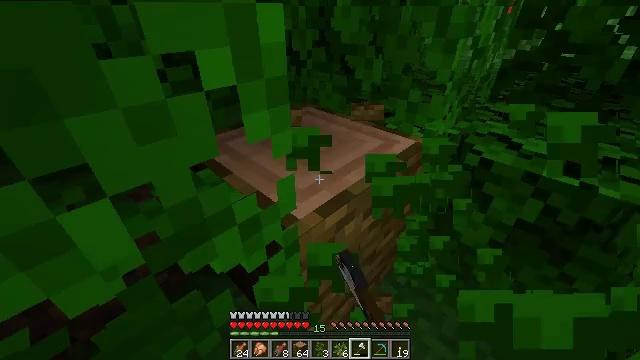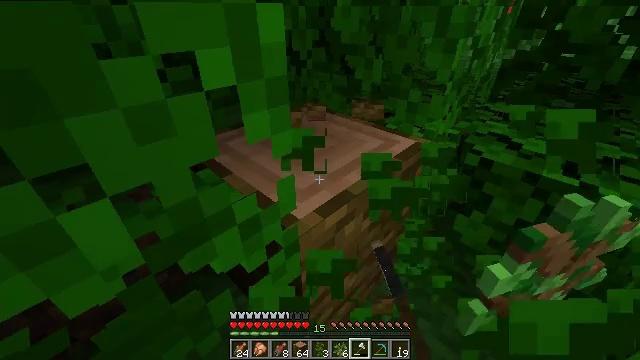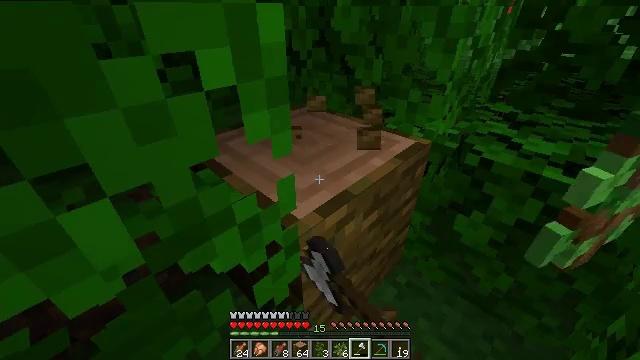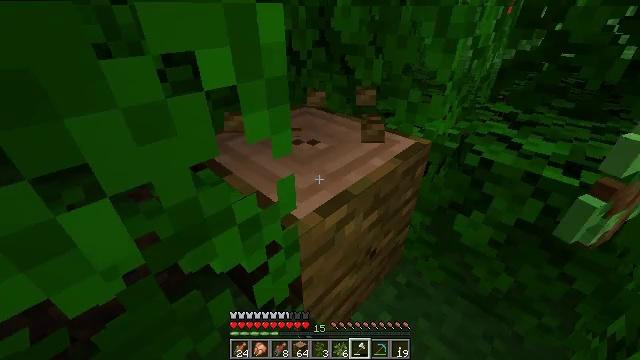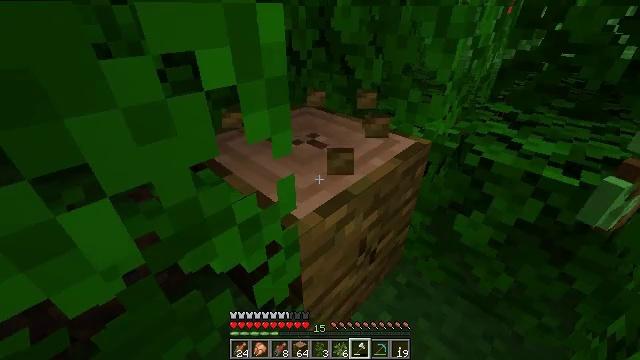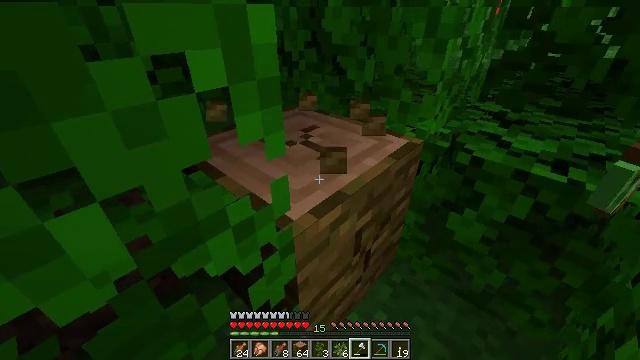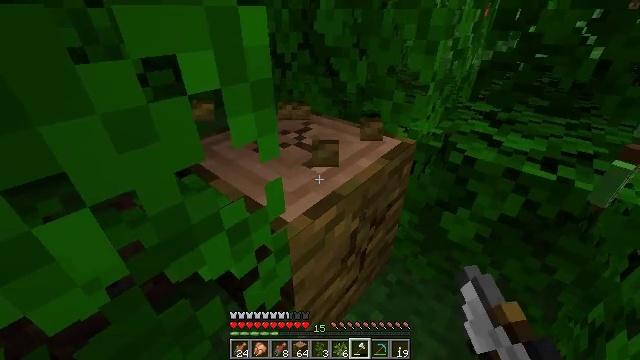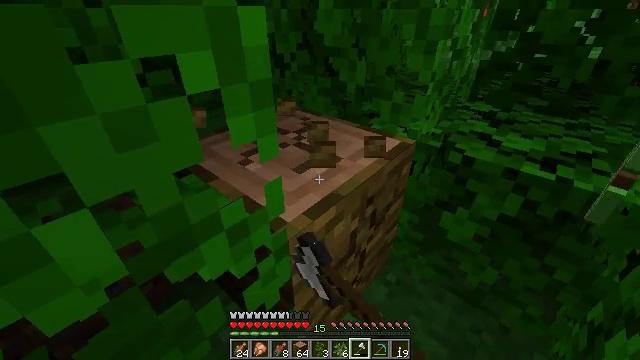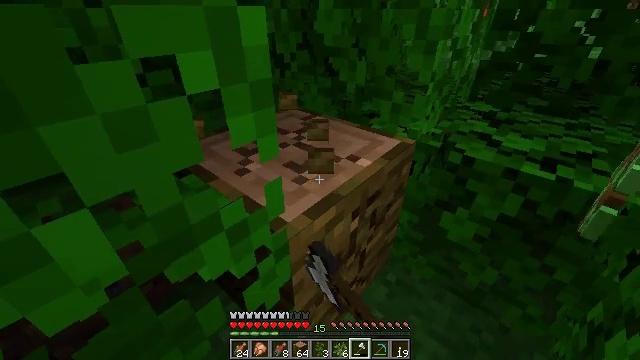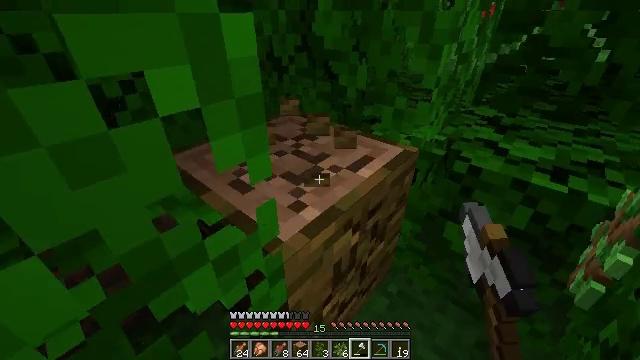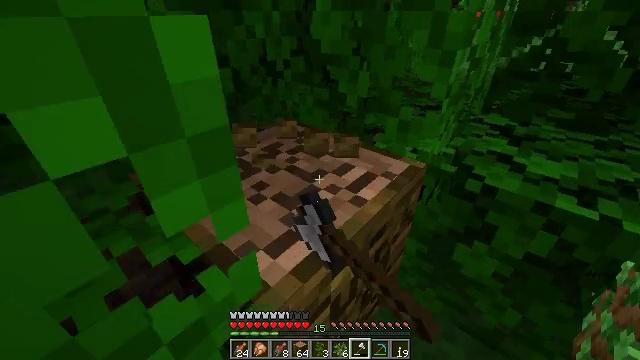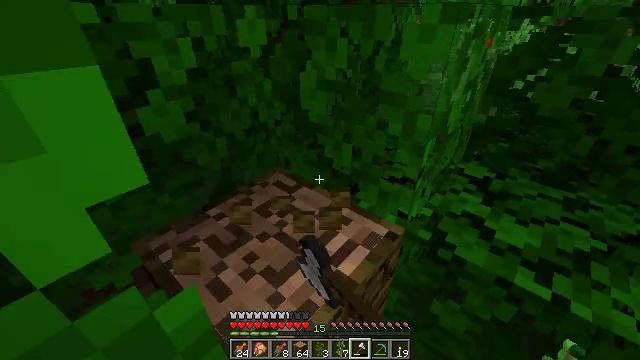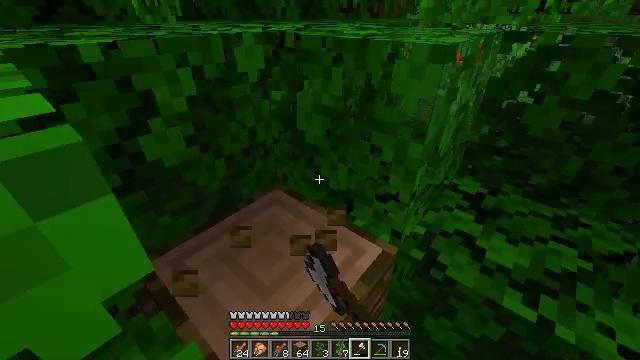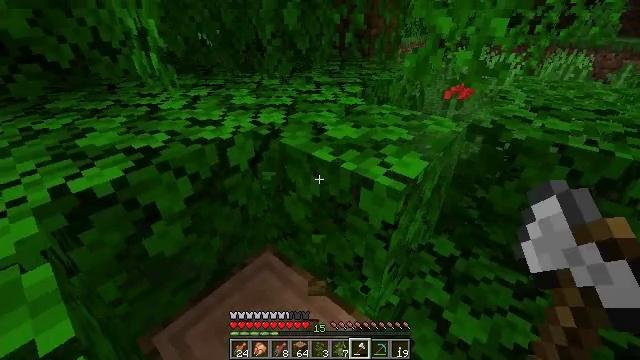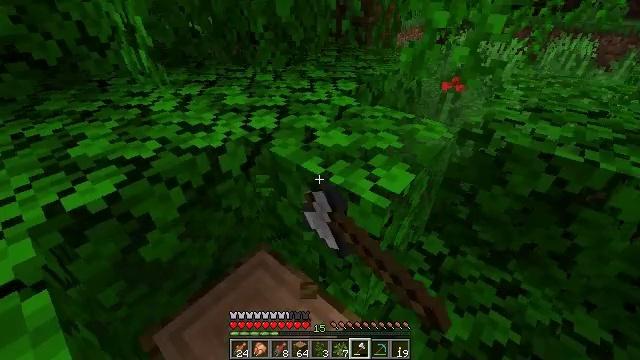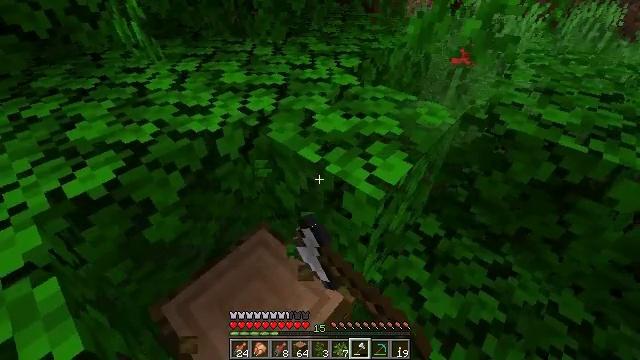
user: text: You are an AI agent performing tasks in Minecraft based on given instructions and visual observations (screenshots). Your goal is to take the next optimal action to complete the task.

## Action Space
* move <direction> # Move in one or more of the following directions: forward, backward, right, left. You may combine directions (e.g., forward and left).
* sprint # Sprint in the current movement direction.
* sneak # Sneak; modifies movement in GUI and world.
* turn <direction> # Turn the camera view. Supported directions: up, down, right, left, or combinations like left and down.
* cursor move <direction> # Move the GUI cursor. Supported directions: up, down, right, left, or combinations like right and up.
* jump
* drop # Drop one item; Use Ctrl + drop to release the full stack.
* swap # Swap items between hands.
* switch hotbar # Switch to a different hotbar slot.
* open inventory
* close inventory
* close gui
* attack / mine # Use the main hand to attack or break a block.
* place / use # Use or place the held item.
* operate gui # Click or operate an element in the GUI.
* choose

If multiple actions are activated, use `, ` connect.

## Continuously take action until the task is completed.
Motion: motion action
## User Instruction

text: Break the jungle log to gather wood.
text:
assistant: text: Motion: attack / mine
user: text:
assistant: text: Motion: attack / mine
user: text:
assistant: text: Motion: attack / mine
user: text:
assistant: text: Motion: attack / mine
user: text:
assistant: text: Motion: turn right, attack / mine
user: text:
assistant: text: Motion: turn right, attack / mine
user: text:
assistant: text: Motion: attack / mine
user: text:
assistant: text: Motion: attack / mine
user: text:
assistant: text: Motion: move forward, attack / mine
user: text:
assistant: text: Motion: move forward, attack / mine
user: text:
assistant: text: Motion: move forward, attack / mine, jump
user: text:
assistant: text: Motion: move forward, attack / mine, jump
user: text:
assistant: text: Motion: move forward, attack / mine, jump
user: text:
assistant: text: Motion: move forward, turn down, attack / mine, jump
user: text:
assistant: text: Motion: move forward, turn left and down, attack / mine
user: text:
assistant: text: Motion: turn left and down, attack / mine
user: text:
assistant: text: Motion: turn left and down, attack / mine
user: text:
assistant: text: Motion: turn left and down, attack / mine
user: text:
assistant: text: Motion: turn left and down, attack / mine
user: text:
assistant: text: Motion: turn left, attack / mine
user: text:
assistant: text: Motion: turn left, attack / mine
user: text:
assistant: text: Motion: turn left, attack / mine
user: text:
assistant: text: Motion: turn left, attack / mine
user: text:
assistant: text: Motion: turn left and up, attack / mine
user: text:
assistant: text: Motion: turn left and up, attack / mine
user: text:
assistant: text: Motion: turn left and up, attack / mine
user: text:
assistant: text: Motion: attack / mine
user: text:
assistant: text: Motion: attack / mine
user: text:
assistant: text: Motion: attack / mine
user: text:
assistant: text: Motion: attack / mine